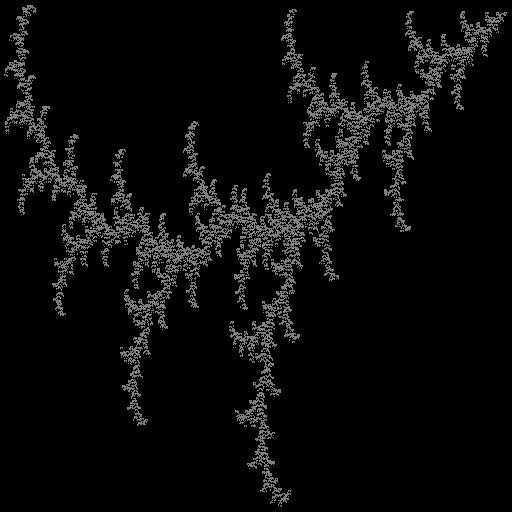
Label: branch